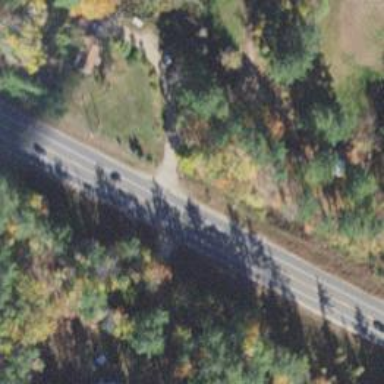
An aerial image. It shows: Primary road with asphalt surface.